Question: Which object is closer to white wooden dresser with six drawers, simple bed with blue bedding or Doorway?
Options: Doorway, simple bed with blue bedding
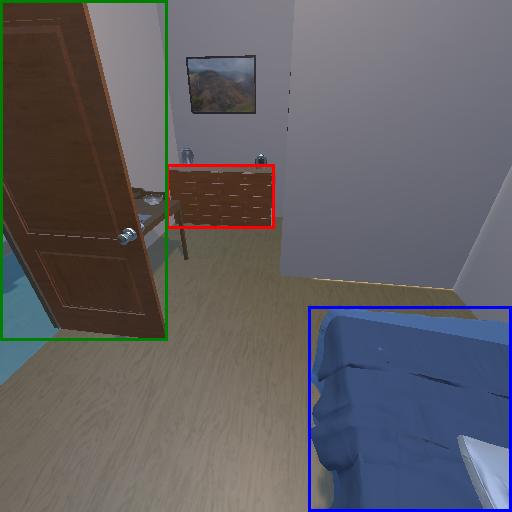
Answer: Doorway